Question: I am building an application, in which if the user didn't enter a photo during registration, a default photo will be displayed,
I have written this code to select the image.
'''
Image img = Image.FromFile(@"Image/undefinedProfileImage.png");
'''
However, Visual Studio told me that this image does not exist, even though I can see it in the 'Image' folder.
I have tried searching the web and found that most people put an '@' before the image location.

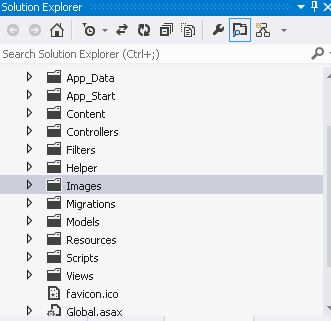
Answer: You Should provide 'tilde (~)' operator to specify that 'Image' folder in your Current project folder and also use 'Server.MapPath()'
'''
Image img = Image.FromFile(Server.MapPath("~/Image/undefinedProfileImage.png"));
'''
and your 'Image' Folder Should be in your Root Folder as Below:
'''
MyProject/Image/
'''
Note : @ symbol is used to specify the Path intact as it is.
'String path="Project\Image\imagefile.jpg"'
is same as using '@'
'String path=@"Project\Image\imagefile.jpg"'
Server.MapPath("~/Images/Image.jpg")